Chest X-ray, AP view. Patient: 29 years old, sex M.
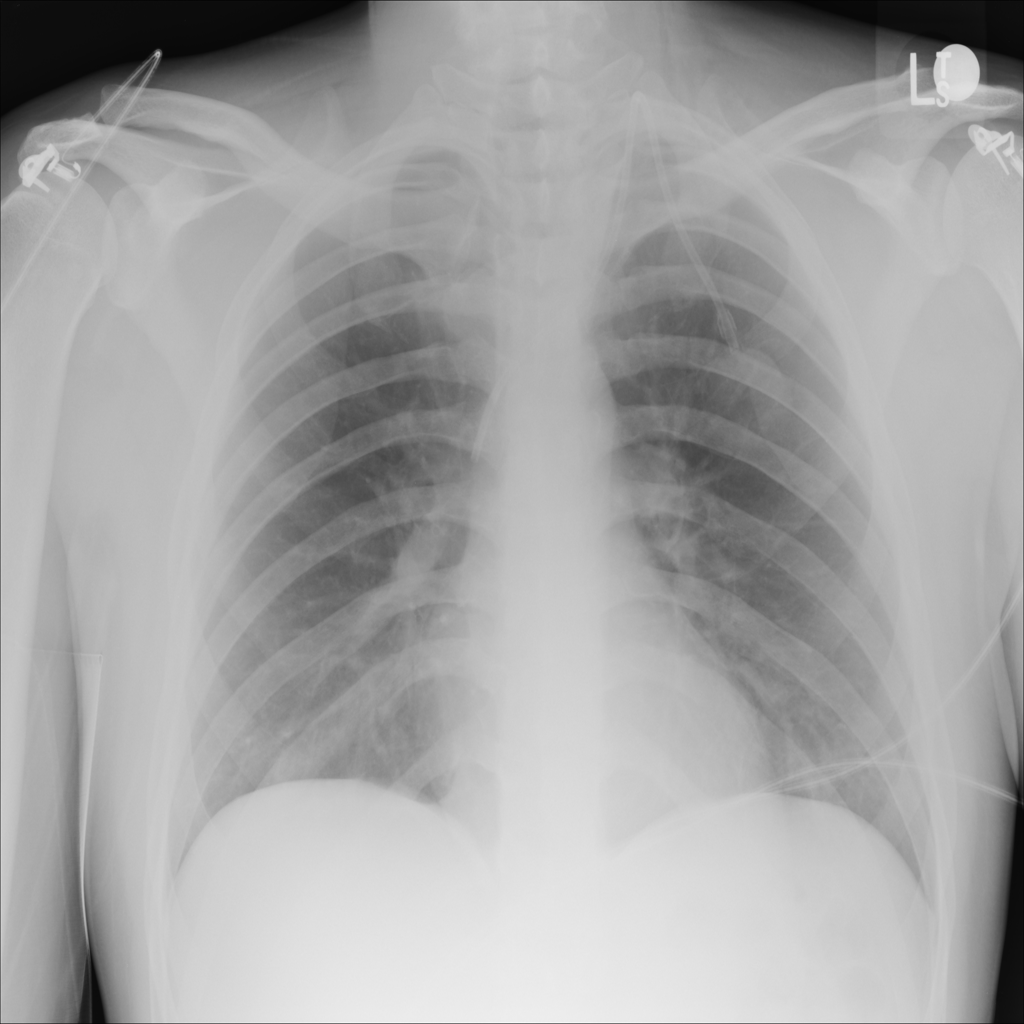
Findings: No Finding